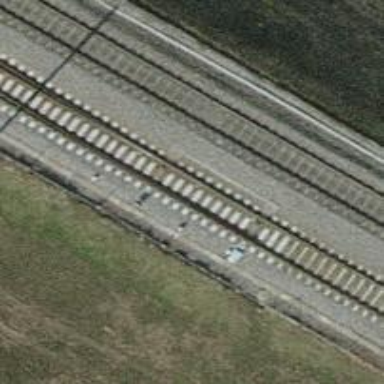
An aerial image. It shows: Railway switch.